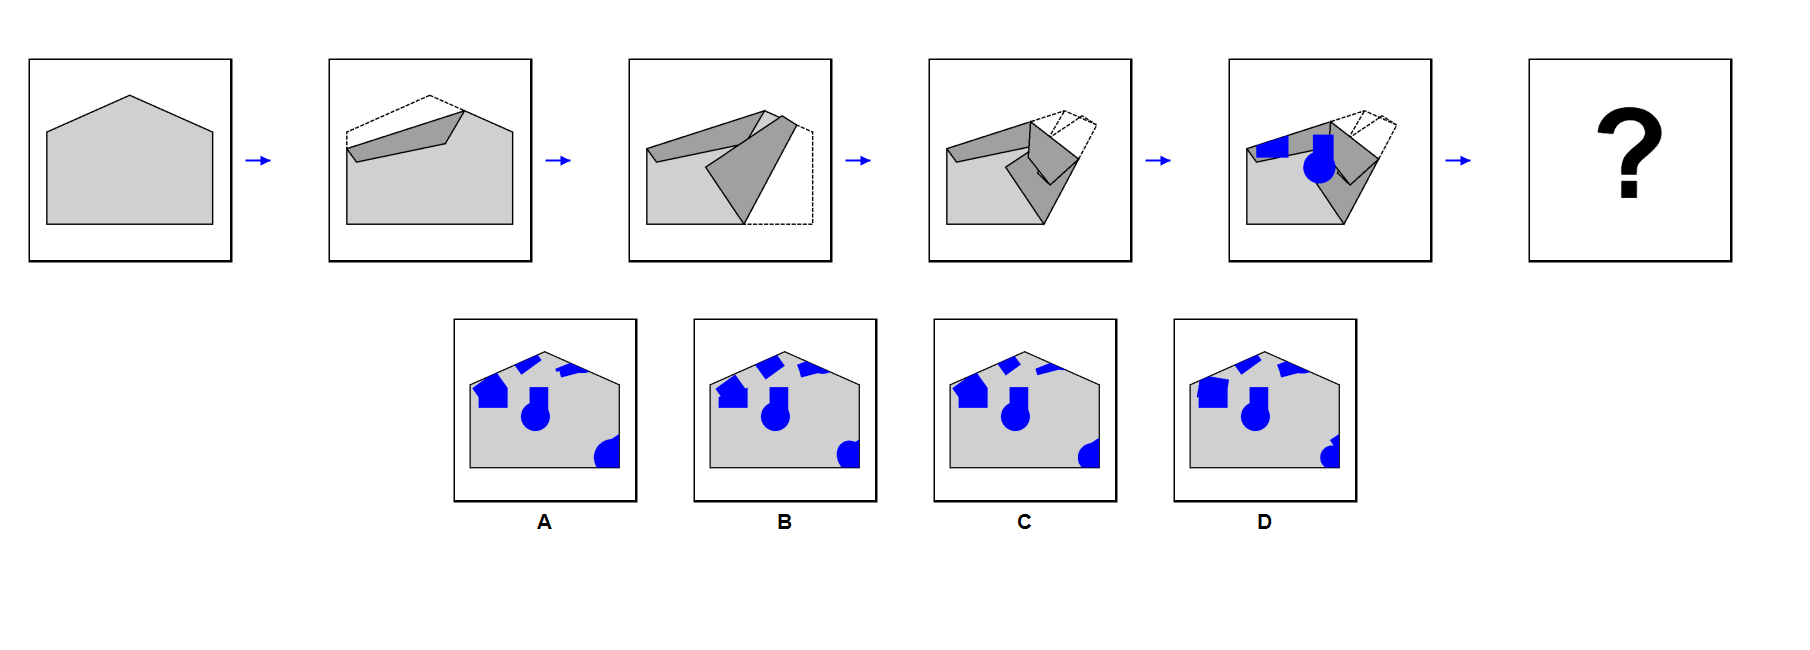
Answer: C